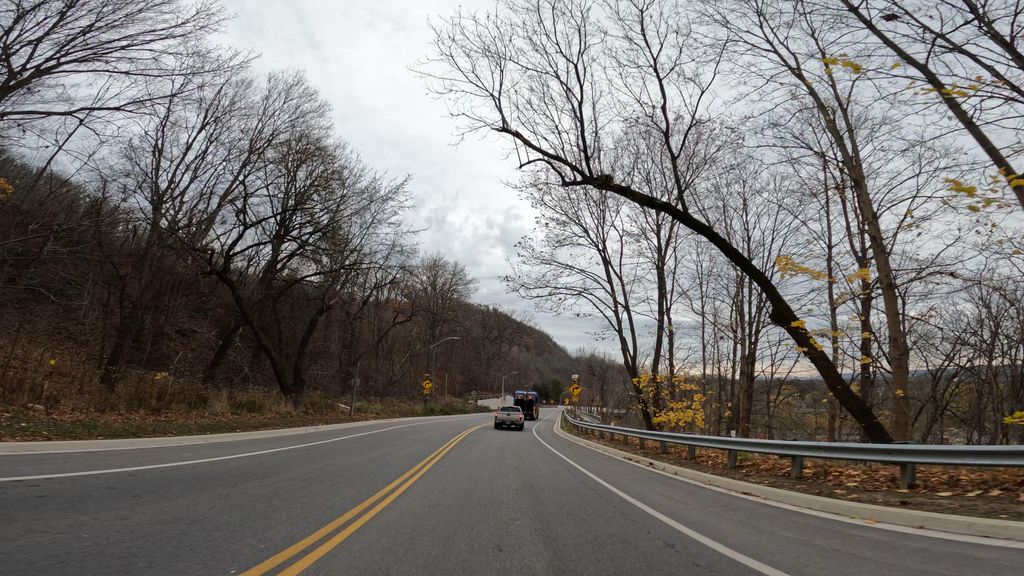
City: hamilton